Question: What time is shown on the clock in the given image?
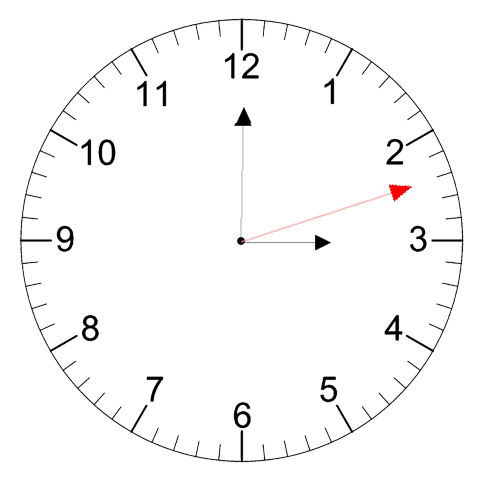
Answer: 03:00:12